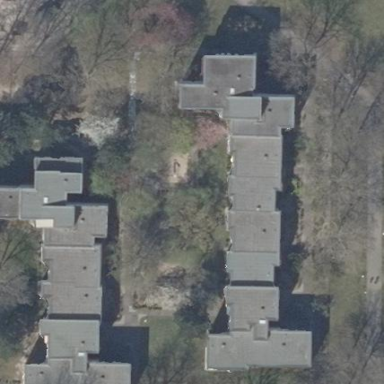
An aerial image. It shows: Flat-roofed apartment building.